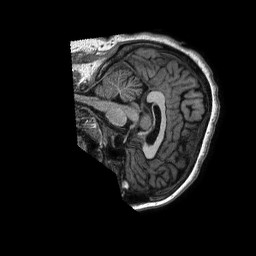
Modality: T1w
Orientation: sagittal
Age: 39
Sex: female
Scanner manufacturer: philips
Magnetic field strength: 1.5 T
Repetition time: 0.00829 s
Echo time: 0.00381 s